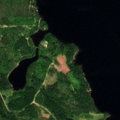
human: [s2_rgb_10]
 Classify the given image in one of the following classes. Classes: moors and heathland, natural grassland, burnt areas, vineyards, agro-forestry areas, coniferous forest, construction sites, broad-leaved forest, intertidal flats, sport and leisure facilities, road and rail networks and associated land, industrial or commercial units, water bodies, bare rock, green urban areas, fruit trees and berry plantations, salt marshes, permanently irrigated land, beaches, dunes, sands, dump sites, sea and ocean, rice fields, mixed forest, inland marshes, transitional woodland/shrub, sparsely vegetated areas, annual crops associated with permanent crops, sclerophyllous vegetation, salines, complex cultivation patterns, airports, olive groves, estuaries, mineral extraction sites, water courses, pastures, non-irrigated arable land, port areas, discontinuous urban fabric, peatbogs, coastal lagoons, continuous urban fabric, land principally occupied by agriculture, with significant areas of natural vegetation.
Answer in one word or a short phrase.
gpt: coniferous forest, mixed forest, water bodies